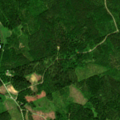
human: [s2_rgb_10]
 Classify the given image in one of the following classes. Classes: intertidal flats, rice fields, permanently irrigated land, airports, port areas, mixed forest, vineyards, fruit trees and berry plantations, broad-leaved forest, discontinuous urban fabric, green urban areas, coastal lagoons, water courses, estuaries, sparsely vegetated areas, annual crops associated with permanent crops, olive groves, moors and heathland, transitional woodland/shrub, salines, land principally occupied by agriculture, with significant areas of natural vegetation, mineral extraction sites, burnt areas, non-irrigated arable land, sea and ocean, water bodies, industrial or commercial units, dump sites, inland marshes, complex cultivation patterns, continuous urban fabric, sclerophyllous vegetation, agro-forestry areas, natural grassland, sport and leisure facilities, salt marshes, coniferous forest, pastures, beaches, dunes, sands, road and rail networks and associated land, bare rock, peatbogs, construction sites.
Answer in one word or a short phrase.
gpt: land principally occupied by agriculture, with significant areas of natural vegetation, coniferous forest, mixed forest, transitional woodland/shrub